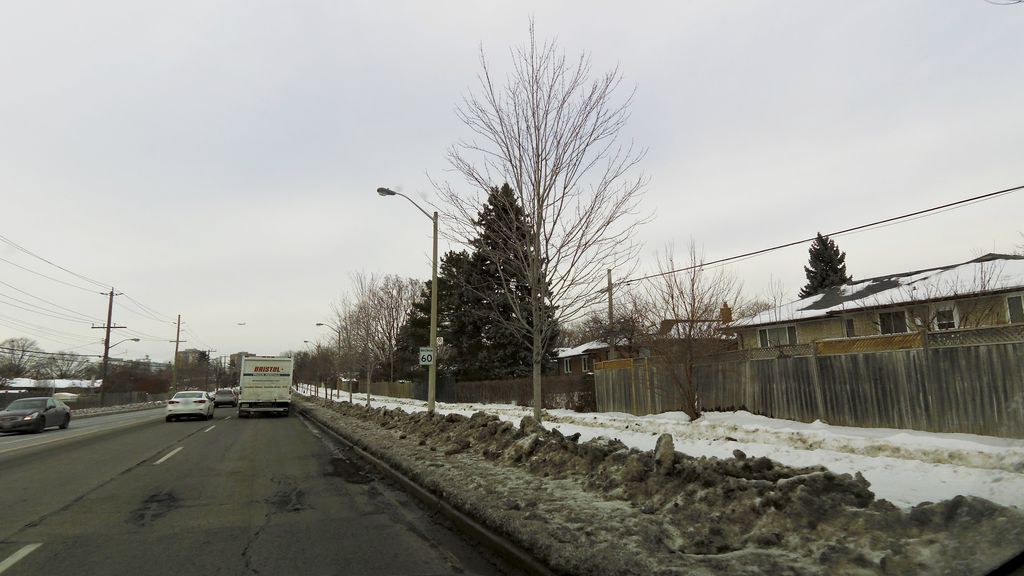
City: toronto